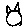
Label: cat